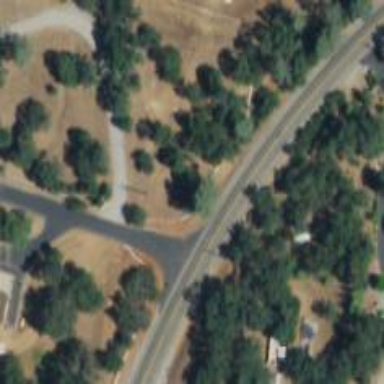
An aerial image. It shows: Asphalt road classified as tertiary.